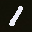
Label: 1